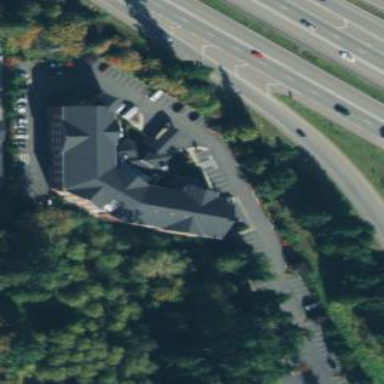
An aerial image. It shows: Hotel building.